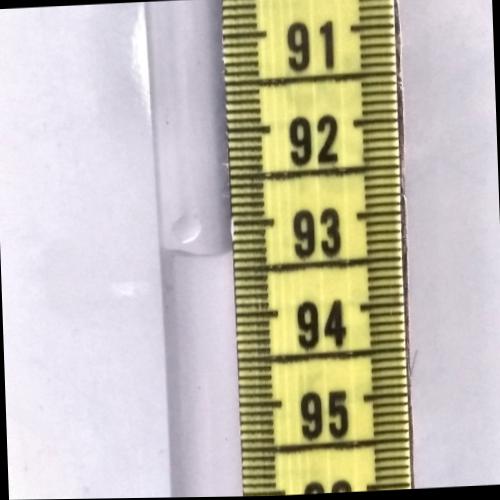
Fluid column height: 93.3 cm